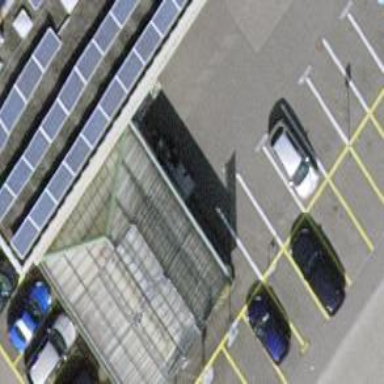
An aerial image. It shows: Parking aisle designated as service road.